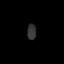
Tissue: lung
Cell type: T cells
Senescence score: 0.6682
Nuclear area (px): 135
Mean DAPI intensity: 52.237